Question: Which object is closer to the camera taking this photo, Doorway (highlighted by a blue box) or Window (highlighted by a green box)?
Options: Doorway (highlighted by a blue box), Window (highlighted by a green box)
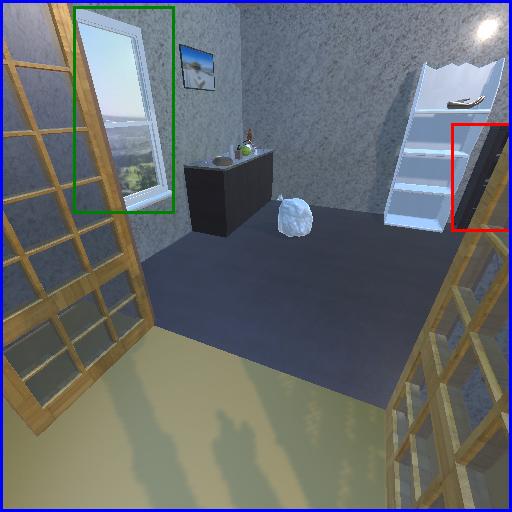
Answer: Doorway (highlighted by a blue box)